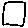
Label: square